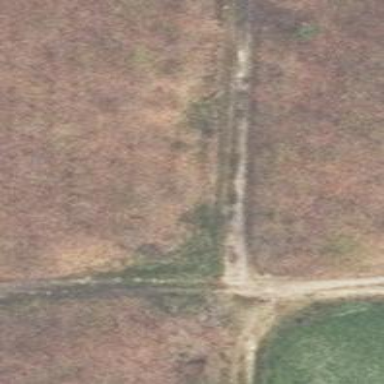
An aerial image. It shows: Dirt track road with grade 4 tracktype.